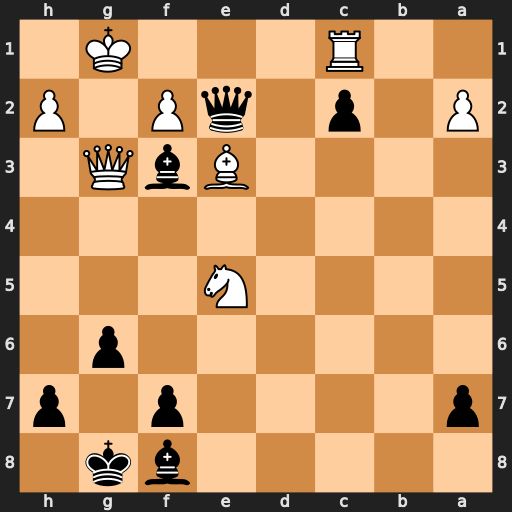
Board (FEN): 5bk1/p4p1p/6p1/4N3/8/4BbQ1/P1p1qP1P/2R3K1
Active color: b
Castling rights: -
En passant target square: -
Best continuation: Qd1+ Rxd1 cxd1=Q#